Field crop: tomato
Growth stage: 1
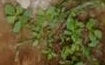
Species: portulaca